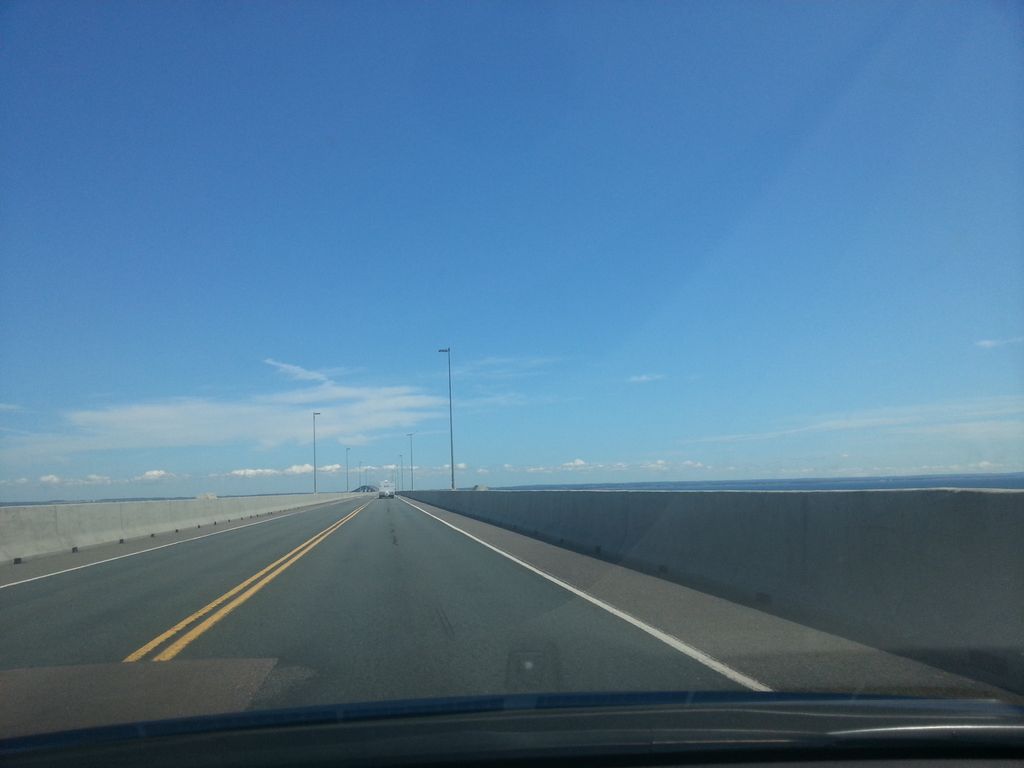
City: charlottetown